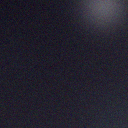
Screen state: off